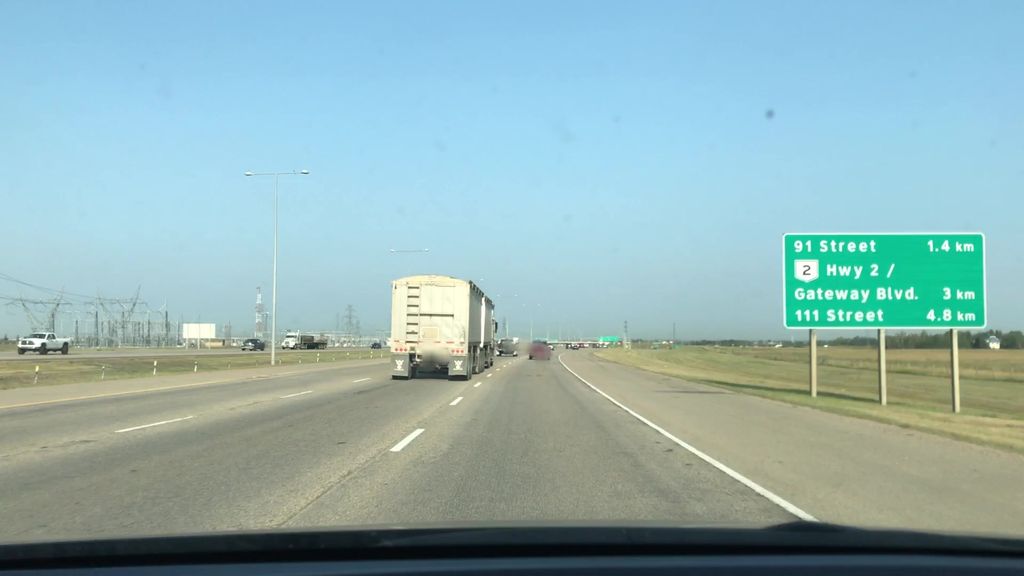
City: edmonton